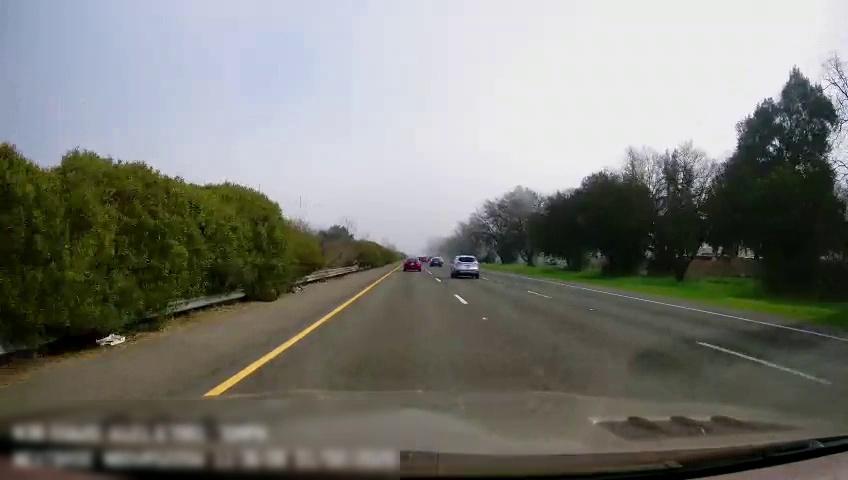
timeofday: Day
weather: Sunny
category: Drivable Space
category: Vehicles | Car
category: Vehicles | SUV
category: Vehicles | Car
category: Lanes | Current Lane
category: Lanes | Current Lane
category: Lanes | Alternate Lane
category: Lanes | Alternate Lane